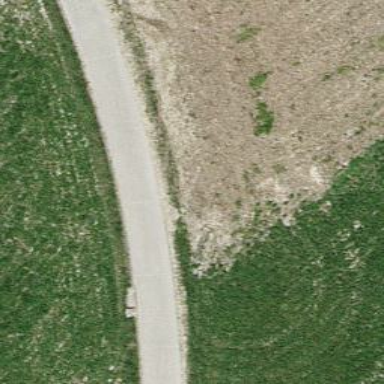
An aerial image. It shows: Well-maintained track road of grade 1.